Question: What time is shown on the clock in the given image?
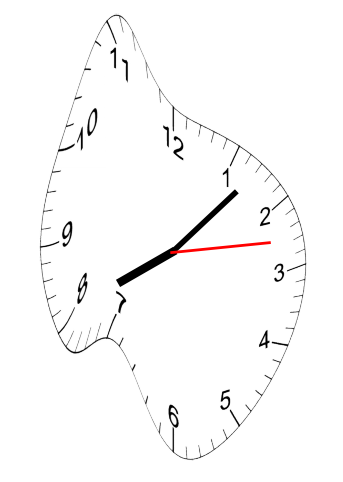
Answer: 08:07:13